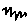
Label: zigzag